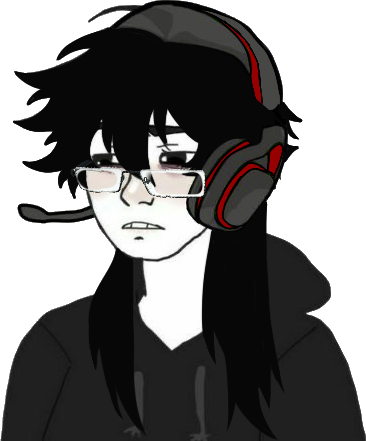
Label: 5_Twinkjak